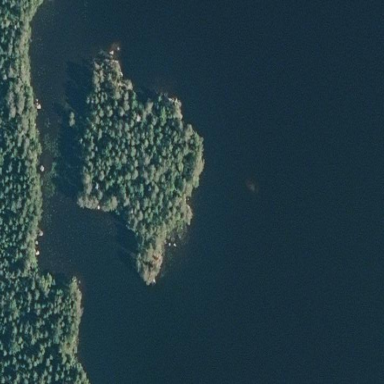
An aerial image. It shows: Image showing island.